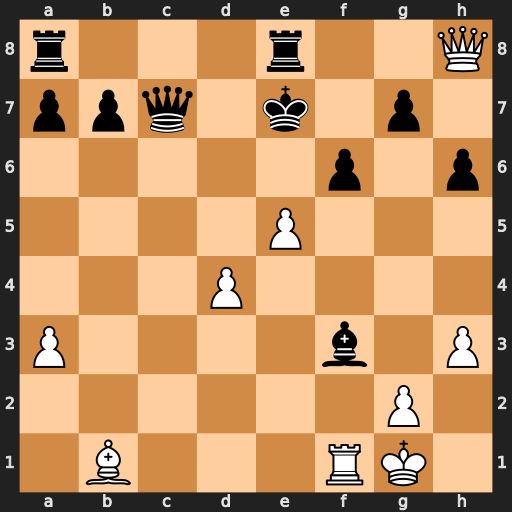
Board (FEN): r3r2Q/ppq1k1p1/5p1p/4P3/3P4/P4b1P/6P1/1B3RK1
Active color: w
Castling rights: -
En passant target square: -
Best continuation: Qxg7+ Kd8 Qxf6+